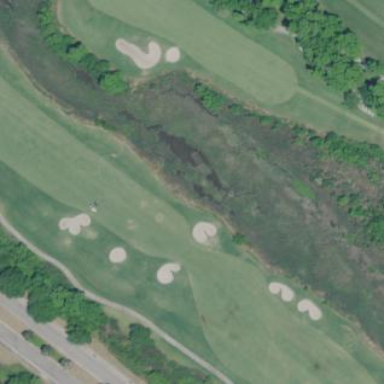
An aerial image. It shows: Scenic golf fairway.